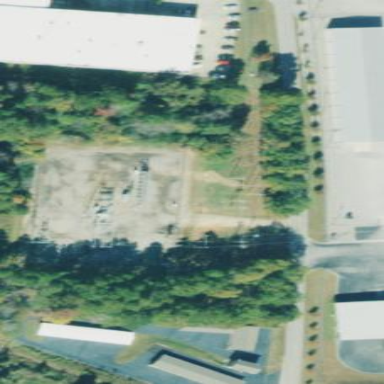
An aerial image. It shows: Distribution level power substation surrounded by fence.